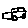
Label: car